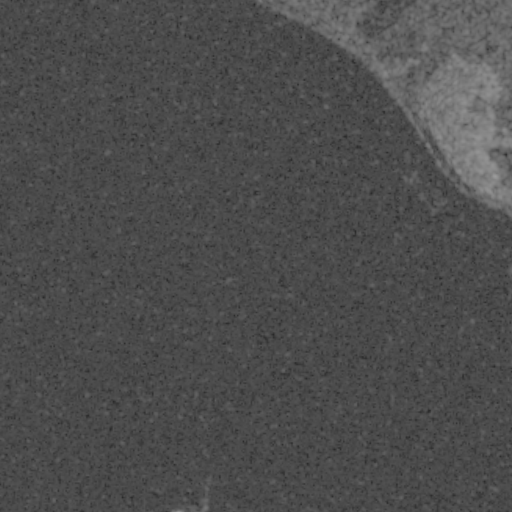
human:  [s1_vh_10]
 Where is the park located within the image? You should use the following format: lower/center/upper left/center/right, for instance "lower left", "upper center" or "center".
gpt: The park is located in the upper right of the image.
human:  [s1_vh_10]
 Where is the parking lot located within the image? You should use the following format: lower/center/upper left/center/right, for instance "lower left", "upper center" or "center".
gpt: The parking lot is located in the upper right of the image.
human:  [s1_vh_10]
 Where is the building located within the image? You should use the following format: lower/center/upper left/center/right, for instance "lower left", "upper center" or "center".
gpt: The building is located in the upper right of the image.
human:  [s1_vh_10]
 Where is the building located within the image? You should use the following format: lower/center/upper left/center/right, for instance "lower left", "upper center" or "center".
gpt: The building is located in the upper right of the image.
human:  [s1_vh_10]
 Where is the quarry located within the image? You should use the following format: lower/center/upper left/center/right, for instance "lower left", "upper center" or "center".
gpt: There is no quarry in the image.

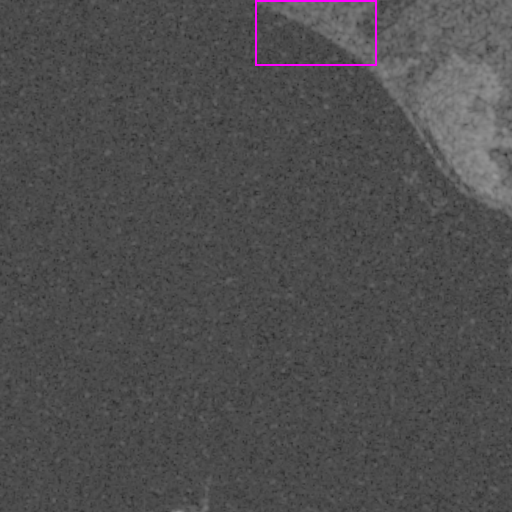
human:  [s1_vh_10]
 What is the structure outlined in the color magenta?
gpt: The structure outlined in magenta is a park.
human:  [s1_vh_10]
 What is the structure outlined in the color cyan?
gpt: There is no cyan outline.